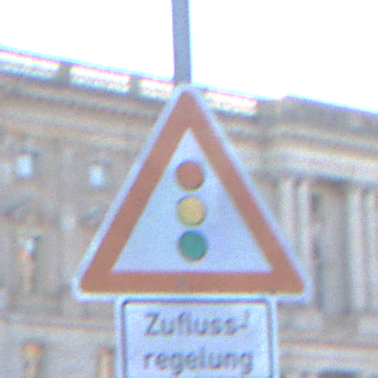
Verkehrszeichen: Lichtzeichenanlage
Zusatzzeichen unten: HinweisDurchVerbaleAngabe7
Umgebung: Outdoor, Urban
Tageszeit: SunriseSunset
Wetter: Clear
Licht: Natural
Jahreszeit: NotSpecified
Kontrast: LowContrast